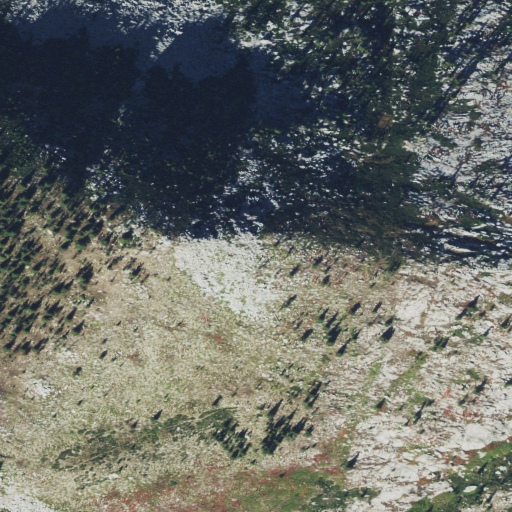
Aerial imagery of mountain in Idaho named End Butte containing grassland, evergreen forest, and shrub